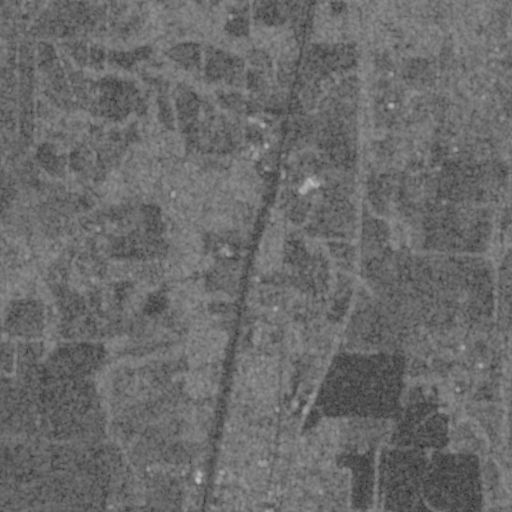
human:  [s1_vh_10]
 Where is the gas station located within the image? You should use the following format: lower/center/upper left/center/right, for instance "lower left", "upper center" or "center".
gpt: The gas station is located in the lower center of the image.
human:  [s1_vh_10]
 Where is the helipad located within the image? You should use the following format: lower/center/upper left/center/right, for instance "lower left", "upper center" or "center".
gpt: The helipad is located in the upper center of the image.
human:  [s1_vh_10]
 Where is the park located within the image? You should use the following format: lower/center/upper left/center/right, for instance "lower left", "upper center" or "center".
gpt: The park is located in the lower center of the image.
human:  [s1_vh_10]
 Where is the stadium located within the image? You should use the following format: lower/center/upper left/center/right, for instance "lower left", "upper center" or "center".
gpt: The stadium is located in the lower center of the image.
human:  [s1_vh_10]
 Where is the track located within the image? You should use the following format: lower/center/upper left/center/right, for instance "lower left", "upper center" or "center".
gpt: The track is located in the lower center of the image.
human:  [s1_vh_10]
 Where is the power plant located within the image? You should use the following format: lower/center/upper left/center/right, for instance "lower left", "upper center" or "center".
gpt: There is no power plant in the image.

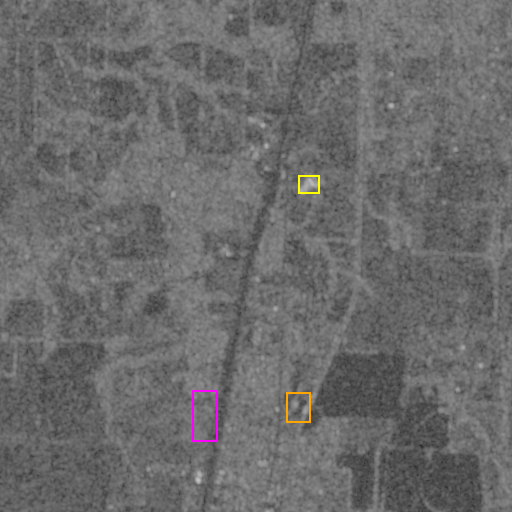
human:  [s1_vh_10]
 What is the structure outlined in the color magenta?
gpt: The structure outlined in magenta is a park.
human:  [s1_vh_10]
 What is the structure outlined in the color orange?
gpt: The structure outlined in orange is a stadium.
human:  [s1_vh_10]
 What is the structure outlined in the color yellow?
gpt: The structure outlined in yellow is a building.
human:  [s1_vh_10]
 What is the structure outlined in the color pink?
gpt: There is no pink outline.